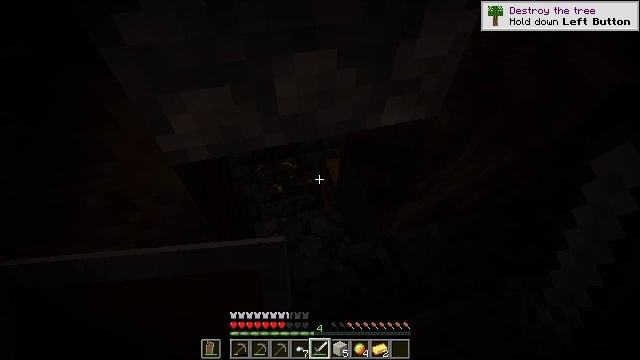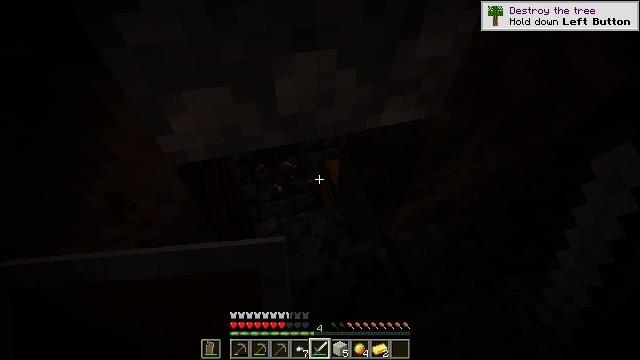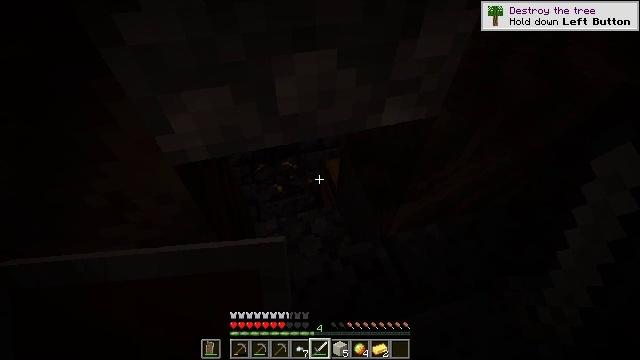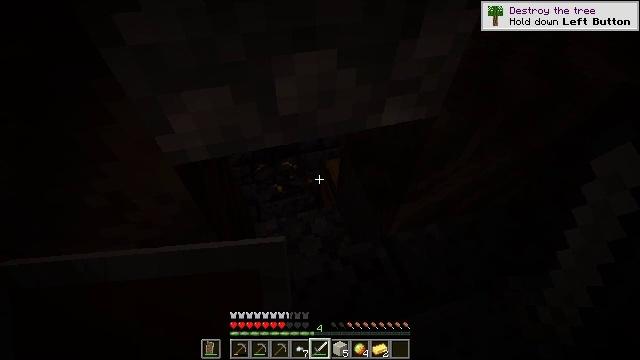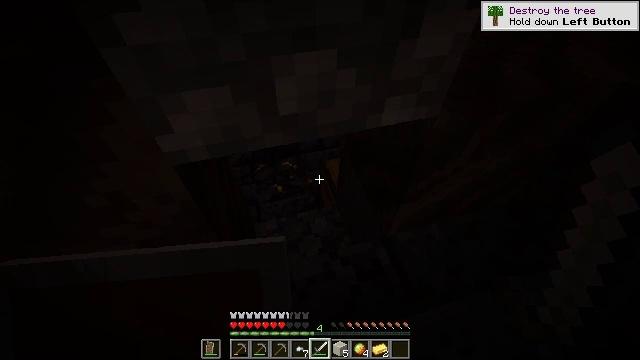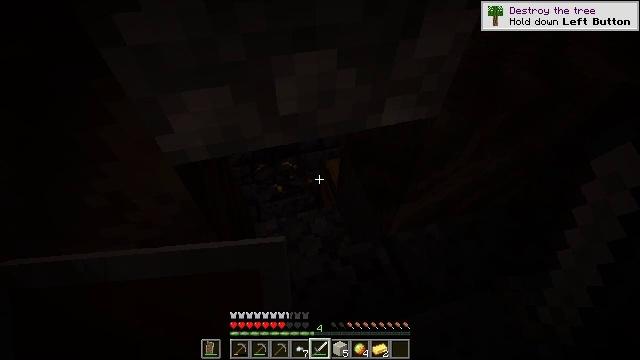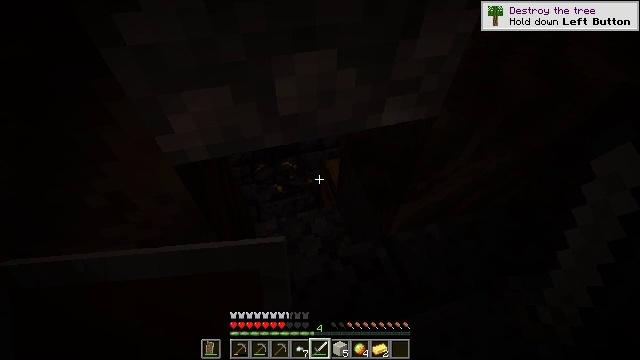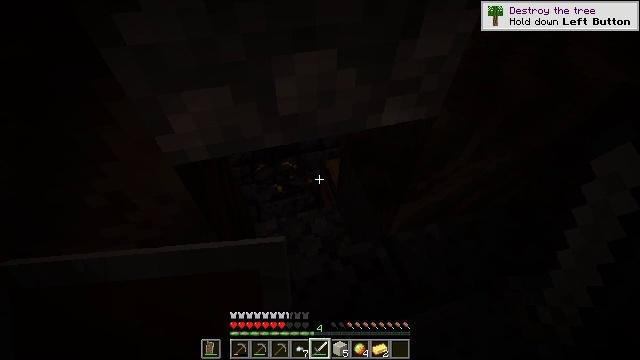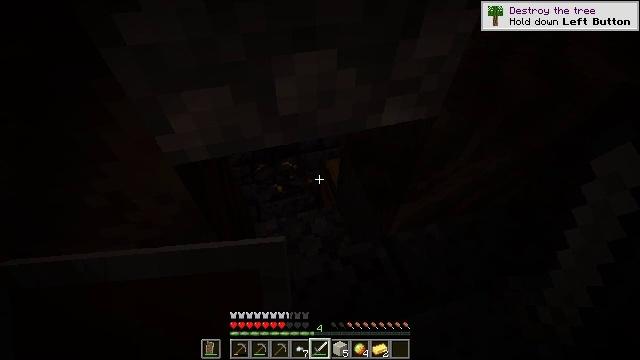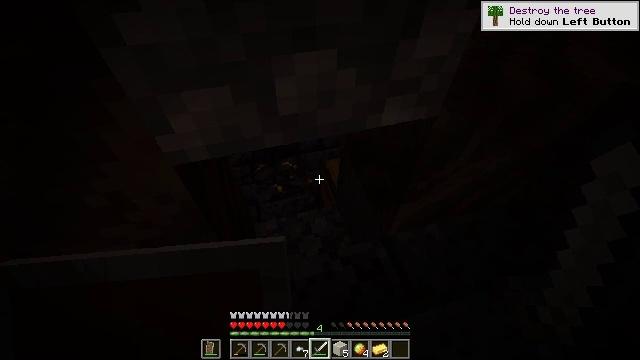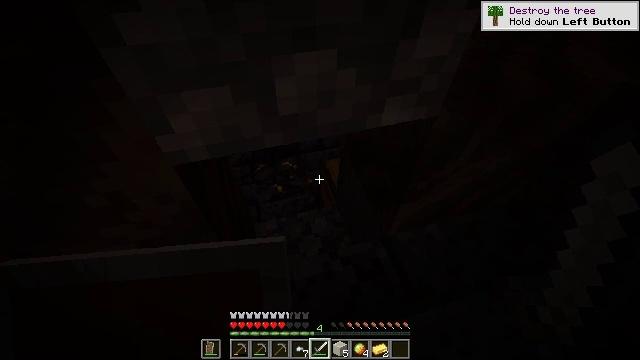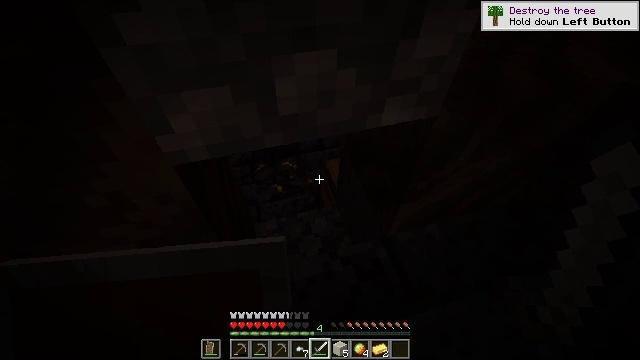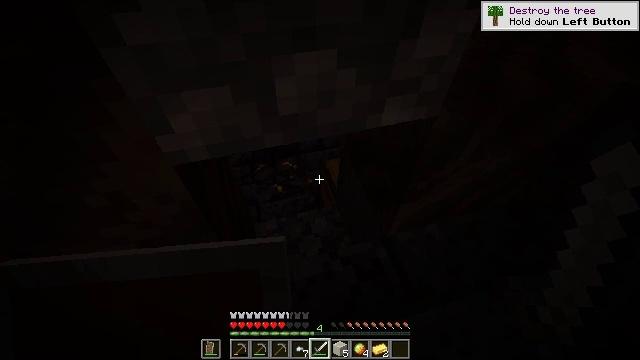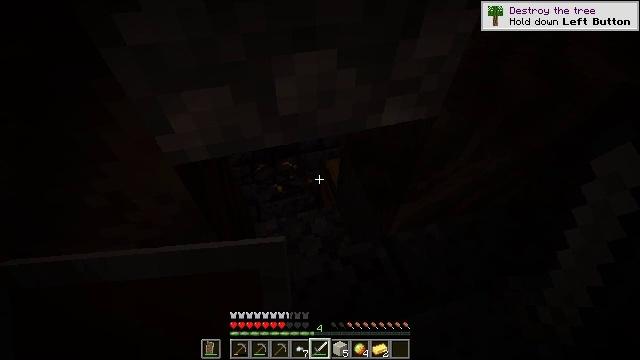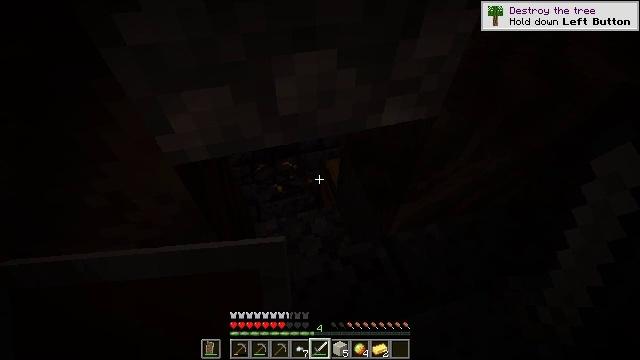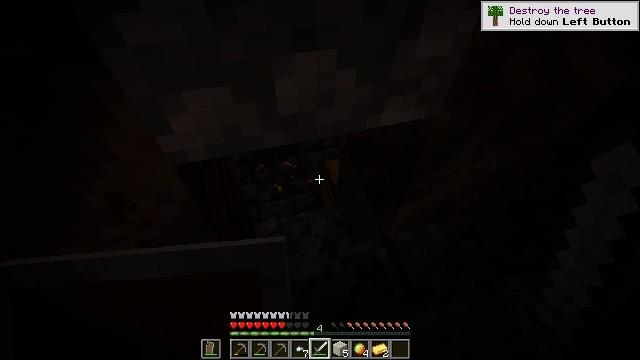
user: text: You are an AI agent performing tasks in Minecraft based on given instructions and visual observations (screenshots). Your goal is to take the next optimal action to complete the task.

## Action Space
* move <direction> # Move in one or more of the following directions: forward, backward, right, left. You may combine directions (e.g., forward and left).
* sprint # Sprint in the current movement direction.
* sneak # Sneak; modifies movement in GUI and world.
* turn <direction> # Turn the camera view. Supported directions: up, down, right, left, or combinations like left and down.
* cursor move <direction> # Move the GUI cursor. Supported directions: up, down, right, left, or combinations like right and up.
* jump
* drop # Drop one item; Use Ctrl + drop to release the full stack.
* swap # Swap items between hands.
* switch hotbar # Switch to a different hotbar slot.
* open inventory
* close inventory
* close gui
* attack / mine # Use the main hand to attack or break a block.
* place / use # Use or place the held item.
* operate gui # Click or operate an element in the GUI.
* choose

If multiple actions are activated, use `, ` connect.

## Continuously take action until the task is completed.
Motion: motion action
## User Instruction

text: Break the polished blackstone bricks for materials.
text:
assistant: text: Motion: no_op
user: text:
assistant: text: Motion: no_op
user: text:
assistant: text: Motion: no_op
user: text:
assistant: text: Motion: no_op
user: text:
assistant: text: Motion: no_op
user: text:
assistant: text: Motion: no_op
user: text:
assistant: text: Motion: no_op
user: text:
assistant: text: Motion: no_op
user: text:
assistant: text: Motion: no_op
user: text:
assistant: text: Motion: no_op
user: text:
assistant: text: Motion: no_op
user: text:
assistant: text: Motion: no_op
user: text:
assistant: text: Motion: no_op
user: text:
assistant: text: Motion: no_op
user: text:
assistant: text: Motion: no_op
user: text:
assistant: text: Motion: no_op
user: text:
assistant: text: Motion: no_op
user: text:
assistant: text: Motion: no_op
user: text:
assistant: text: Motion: no_op
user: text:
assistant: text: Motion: no_op
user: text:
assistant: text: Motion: no_op
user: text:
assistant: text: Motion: no_op
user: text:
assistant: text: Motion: no_op
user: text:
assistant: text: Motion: no_op
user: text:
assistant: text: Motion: no_op
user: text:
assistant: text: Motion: no_op
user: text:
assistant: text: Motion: no_op
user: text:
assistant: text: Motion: no_op
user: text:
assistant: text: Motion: no_op
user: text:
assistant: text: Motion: no_op